Question: I'm trying to write a game and I got a problem with function showing player:
'''
function Furry() {
this.board=document.querySelectorAll('#board div');
this.x = 0;
this.y = 0;
this.direction = "right";
}
'''
and:
'''
showFurry=function(){
this.x = Math.floor(Math.random() * 10);
this.y = Math.floor(Math.random() * 10);
this.board[ this.position(this.furry.x , this.furry.y) ].classList.add('furry');
}
'''
and in consol when I want to call function I got this:
> Uncaught TypeError: Cannot read property 'x' of undefined
<URL>
At this state after calling function showFurry and showCoin I should receive this:

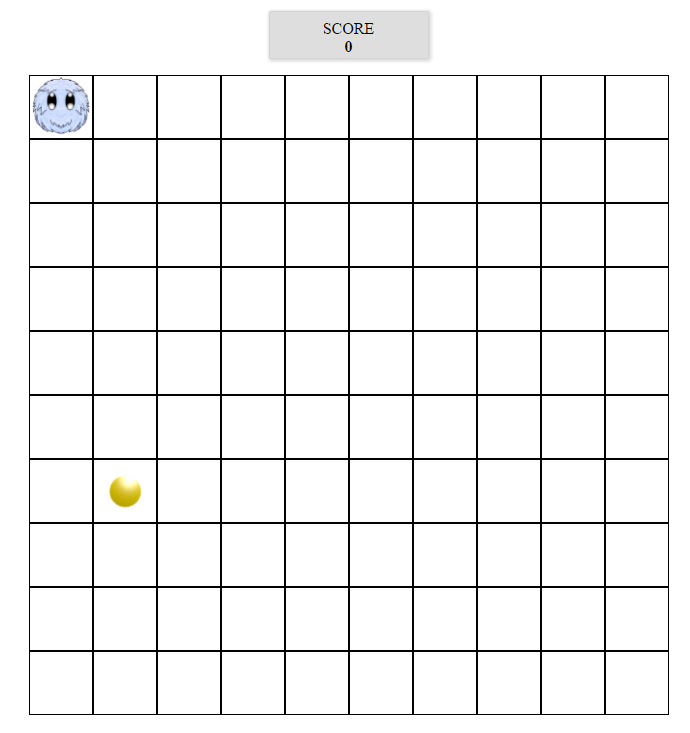
Answer: Try removing the functions 'showFurry' and 'showCoin'. Then, make a function in the Game class that will do those things.
'''
Game.prototype.start = function() {
this.board[this.position(this.coin.x, this.coin.y)].classList.add('coin');
this.board[this.position(this.furry.x, this.furry.y)].classList.add('furry');
};
'''
Then when you start your game, instead of calling 'showFurry' and 'showCoin' you can call 'Game.start()';
'''
var game = new Game();
game.start();
'''
Also your Coin constructor set random values to x & y, but the furry construct set them both to 0, then set them to random values in the 'showFurry' function. In <URL> fiddle, I've moved that to the constructor.